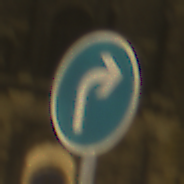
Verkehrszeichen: VorgeschriebeneFahrtrichtungRechts
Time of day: Night
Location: Outdoor (Urban)
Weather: Overcast
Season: NotSpecified
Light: Artificial